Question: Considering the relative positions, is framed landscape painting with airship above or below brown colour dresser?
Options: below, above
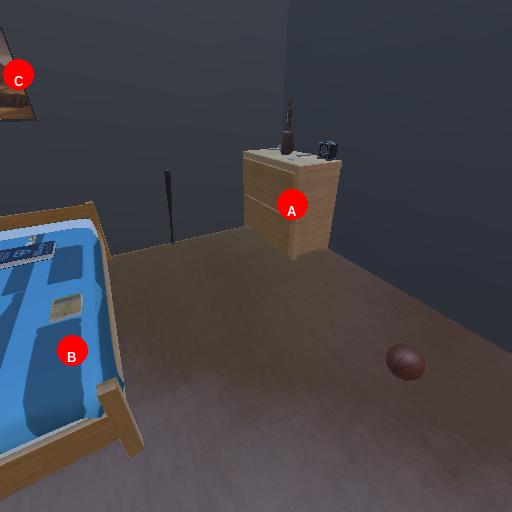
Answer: below